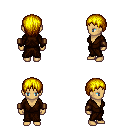
a pixel art fantasy rpg character, female body template, human, tanned skin, brown robe, white pants, blonde plain hairstyle, leather bracers, four views (front, back, left, right), 2x2 character sprite sheet, small pixel art, hard edges, no anti-aliasing